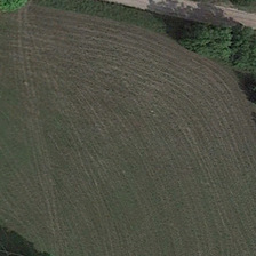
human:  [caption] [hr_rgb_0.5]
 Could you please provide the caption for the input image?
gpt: it is a rather bald meadow next to a straight country road .

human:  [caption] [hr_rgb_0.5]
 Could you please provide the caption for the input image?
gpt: the meadow with some trees is next to a road .

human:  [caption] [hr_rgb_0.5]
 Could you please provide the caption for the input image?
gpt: There is a pasture with an arc stripe on the side of the tree.

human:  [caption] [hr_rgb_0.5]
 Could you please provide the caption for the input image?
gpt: On the side of the road, there is a meadow with curved stripes and trees.

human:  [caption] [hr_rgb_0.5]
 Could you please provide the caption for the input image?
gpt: There's a lawn with arches by the road with trees.